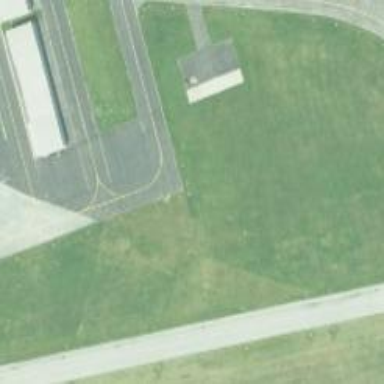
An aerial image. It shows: View of taxiway at the airport.